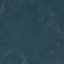
Label: Forest